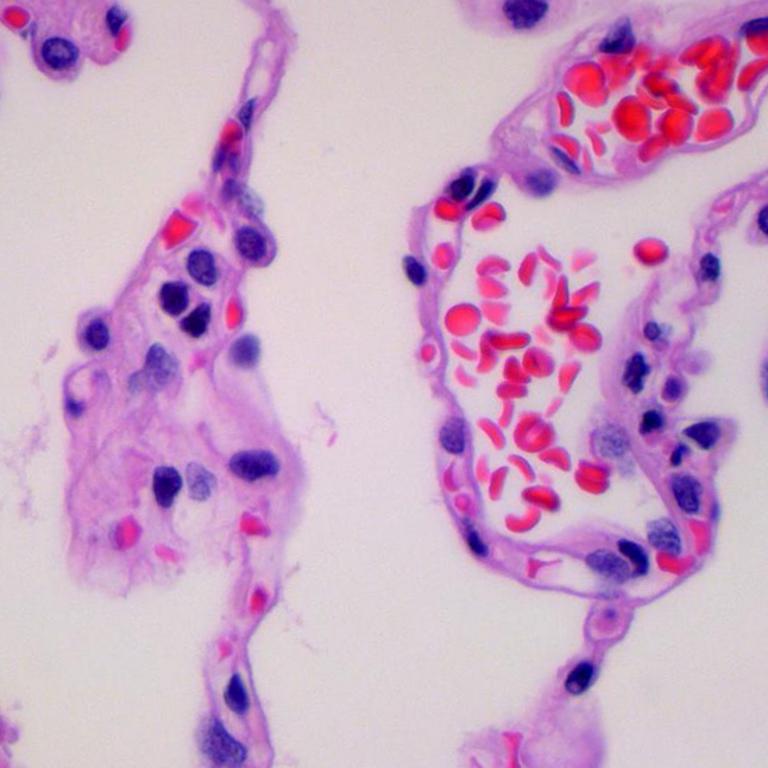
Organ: lung
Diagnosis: benign